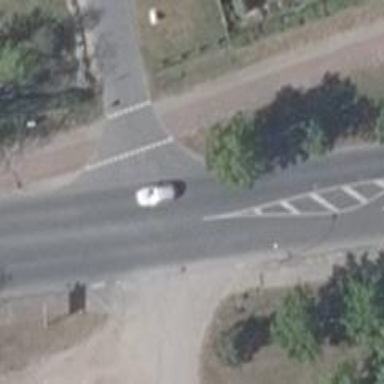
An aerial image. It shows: Road with "give way" sign.